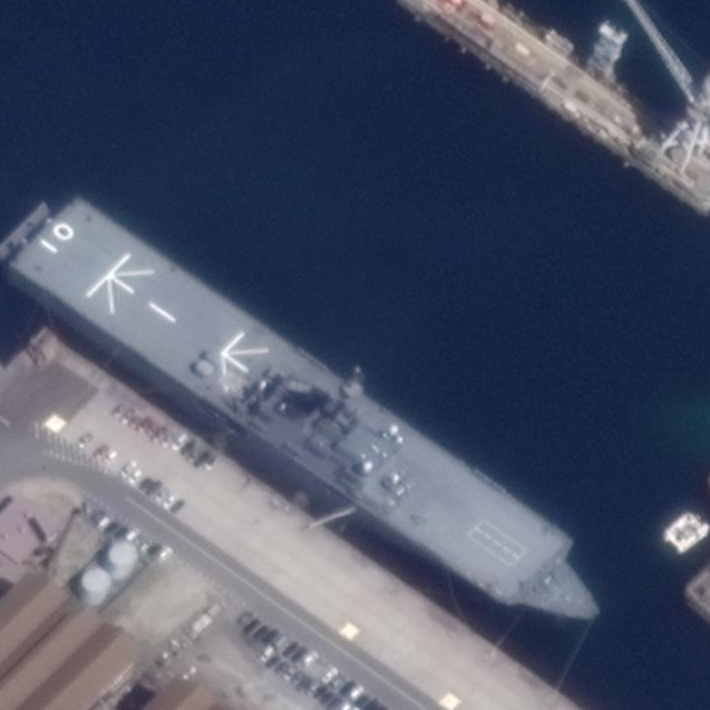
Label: Osumi-class_landing_ship